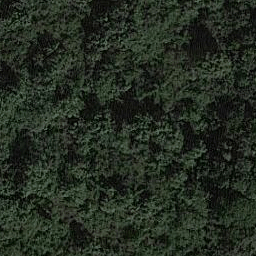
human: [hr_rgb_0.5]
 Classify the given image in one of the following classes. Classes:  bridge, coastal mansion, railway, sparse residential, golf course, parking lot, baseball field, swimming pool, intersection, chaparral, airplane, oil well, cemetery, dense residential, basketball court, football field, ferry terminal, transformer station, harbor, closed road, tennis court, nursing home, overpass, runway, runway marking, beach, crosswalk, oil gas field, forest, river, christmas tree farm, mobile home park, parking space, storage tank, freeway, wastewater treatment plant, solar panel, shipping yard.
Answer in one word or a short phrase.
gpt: forest